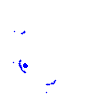
Particle: pion